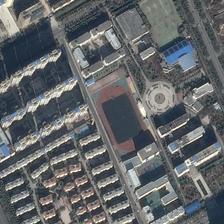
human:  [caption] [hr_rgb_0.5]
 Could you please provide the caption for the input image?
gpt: a large court nearby a small old basketball field .

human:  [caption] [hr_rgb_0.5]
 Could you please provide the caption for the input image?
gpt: a playground is surroundeded by many buildings .

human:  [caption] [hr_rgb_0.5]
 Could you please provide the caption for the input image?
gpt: a rectangular playground and a round field stand closely to tall buildings and are integrated by lush trees .

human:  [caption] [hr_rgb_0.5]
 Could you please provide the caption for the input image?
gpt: many buildings around a playground are surrounded by four roads .

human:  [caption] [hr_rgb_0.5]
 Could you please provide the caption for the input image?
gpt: a large playground is next to a circle square .